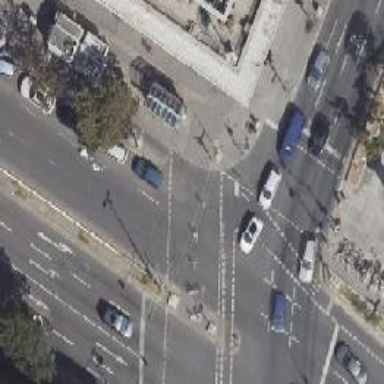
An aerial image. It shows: Footway crossing with traffic signals.